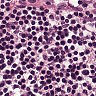
Metastatic tissue present: no